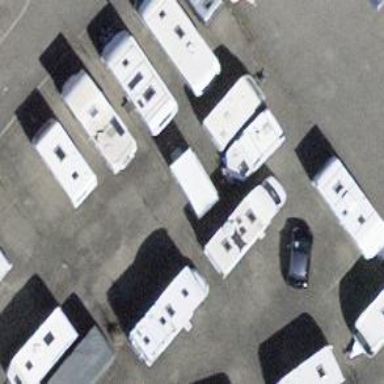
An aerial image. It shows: Shop housed in caravan.